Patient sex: F
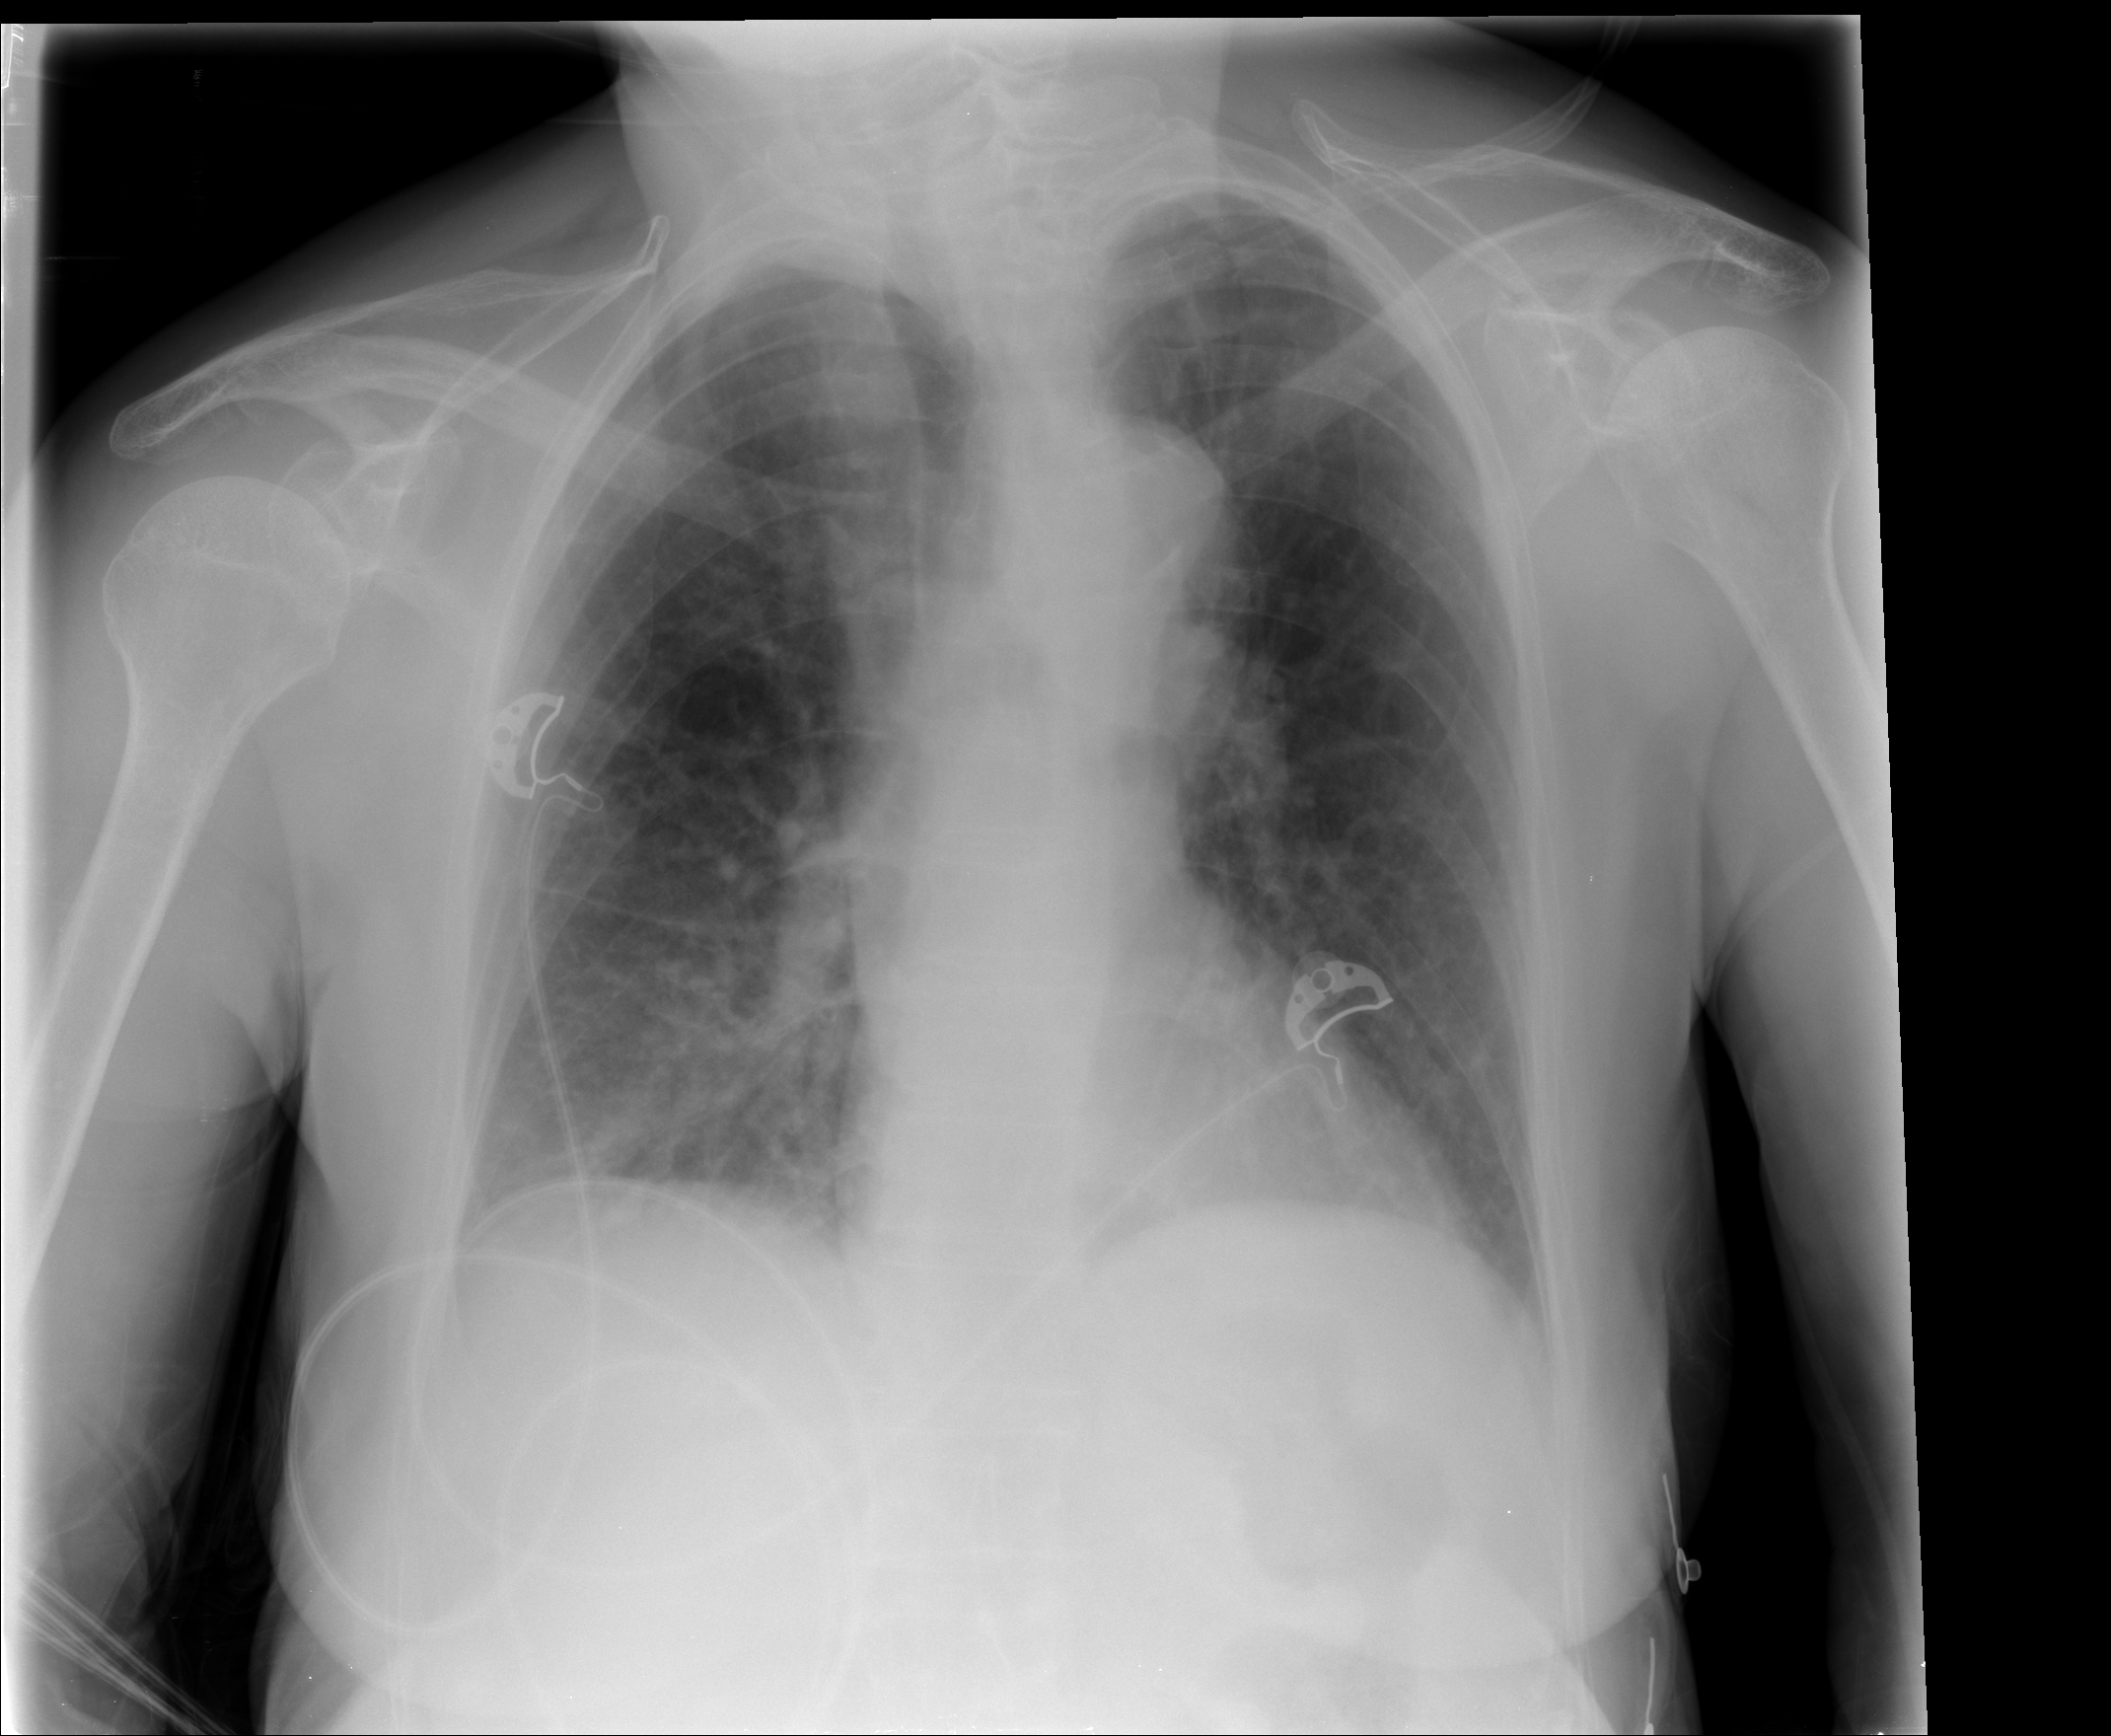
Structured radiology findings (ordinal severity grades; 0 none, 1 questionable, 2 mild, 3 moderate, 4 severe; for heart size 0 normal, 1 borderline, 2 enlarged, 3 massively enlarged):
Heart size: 1
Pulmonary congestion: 2
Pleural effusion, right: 2
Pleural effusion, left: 0
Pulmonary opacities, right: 2
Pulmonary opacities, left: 0
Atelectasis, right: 2
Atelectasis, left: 0